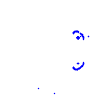
Particle: proton